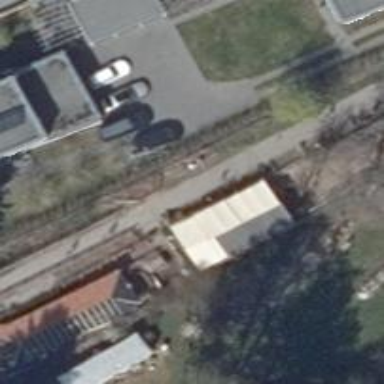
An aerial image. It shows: Cafe.